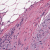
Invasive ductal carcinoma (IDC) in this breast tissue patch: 1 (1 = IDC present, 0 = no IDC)